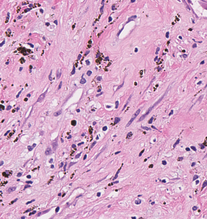
Tumor epithelial tissue: no
Tumor-associated stroma tissue: yes
Normal tissue: no